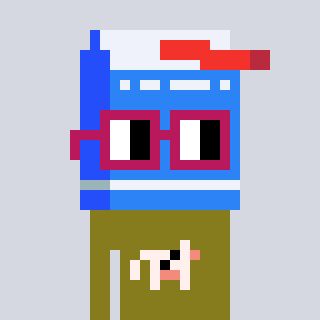
a pixel art character with square dark red glasses, a milk-shaped head and a gunk-colored body on a cool background